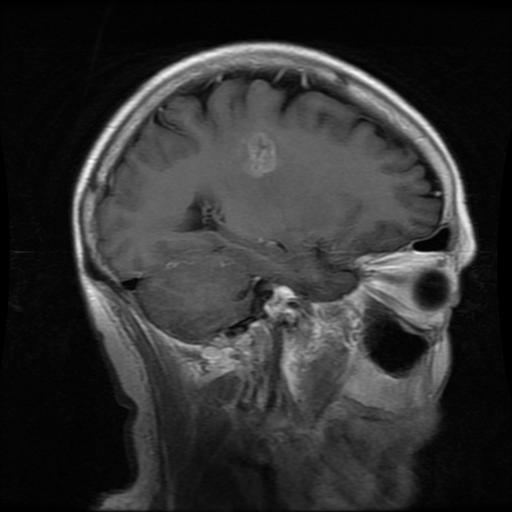
Label: glioma